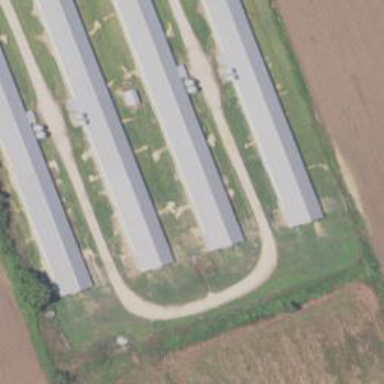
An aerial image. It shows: Farm auxiliary building.